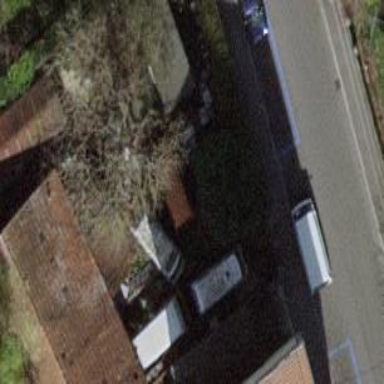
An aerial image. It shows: Garden surrounded by fence.